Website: apple
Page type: order-tracking
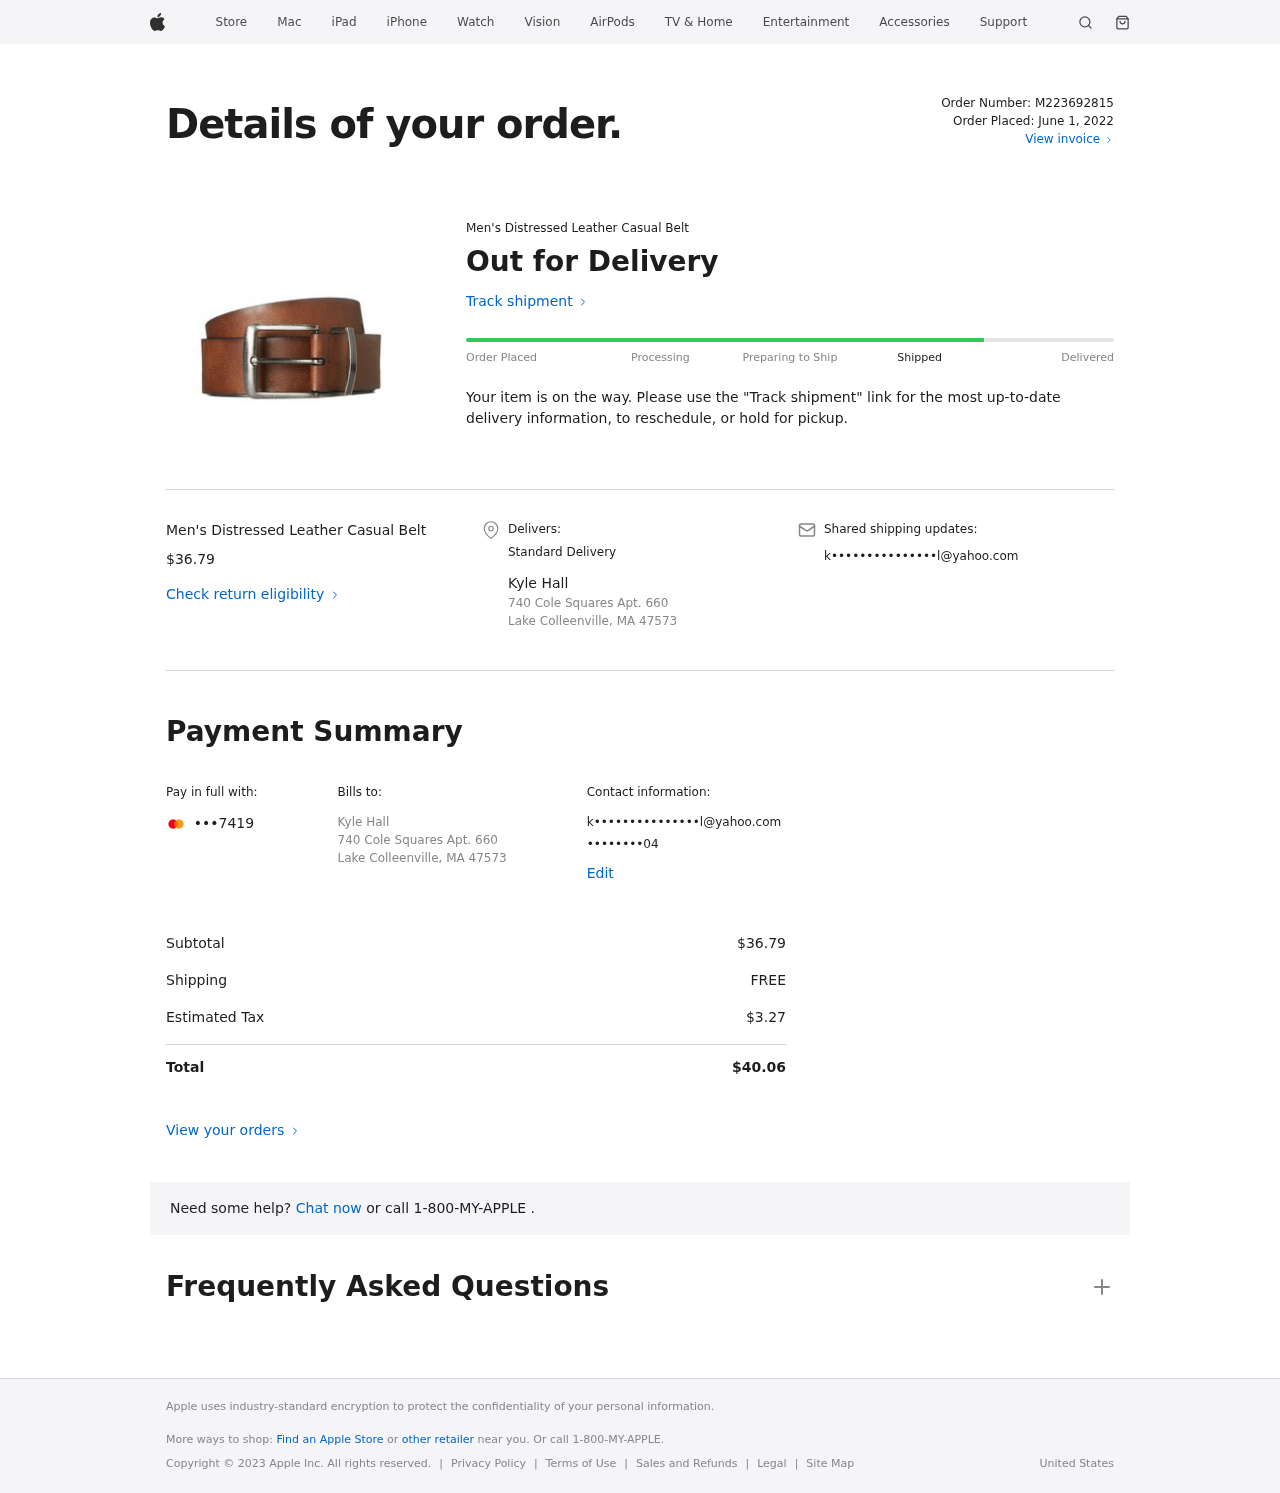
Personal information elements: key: PII_CARD_LAST4
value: •••7419
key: PII_CITY_STATE_ZIP
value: Lake Colleenville, MA 47573
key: PII_EMAIL
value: k•••••••••••••••l@yahoo.com
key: PII_FULLNAME
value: Kyle Hall
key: PII_PHONE
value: ••••••••04
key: PII_STREET
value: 740 Cole Squares Apt. 660
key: PII_FULLNAME2
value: Kyle Hall
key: PII_STREET2
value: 740 Cole Squares Apt. 660
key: PII_CITY_STATE_ZIP2
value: Lake Colleenville, MA 47573
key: PII_EMAIL2
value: k•••••••••••••••l@yahoo.com
Product elements: key: PRODUCT1_NAME
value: Men's Distressed Leather Casual Belt
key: PRODUCT1_PRICE
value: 36.79
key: PRODUCT1_NAME2
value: Men's Distressed Leather Casual Belt
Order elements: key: ORDER_ID
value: Order Number: M223692815
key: ORDER_DATE
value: Order Placed: June 1, 2022
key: ORDER_SUBTOTAL
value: $36.79
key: ORDER_SHIPPING_COST
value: FREE
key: ORDER_TAX
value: $3.27
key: ORDER_TOTAL
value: $40.06